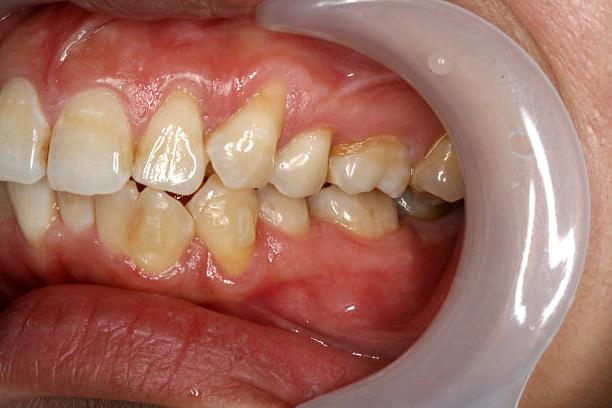
Condition: Gingivitis